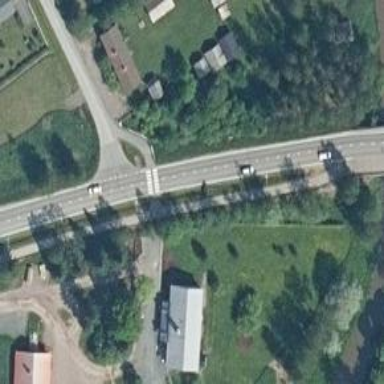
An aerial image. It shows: Asphalt cycleway.